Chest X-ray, PA view. Patient: 11 years old, sex M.
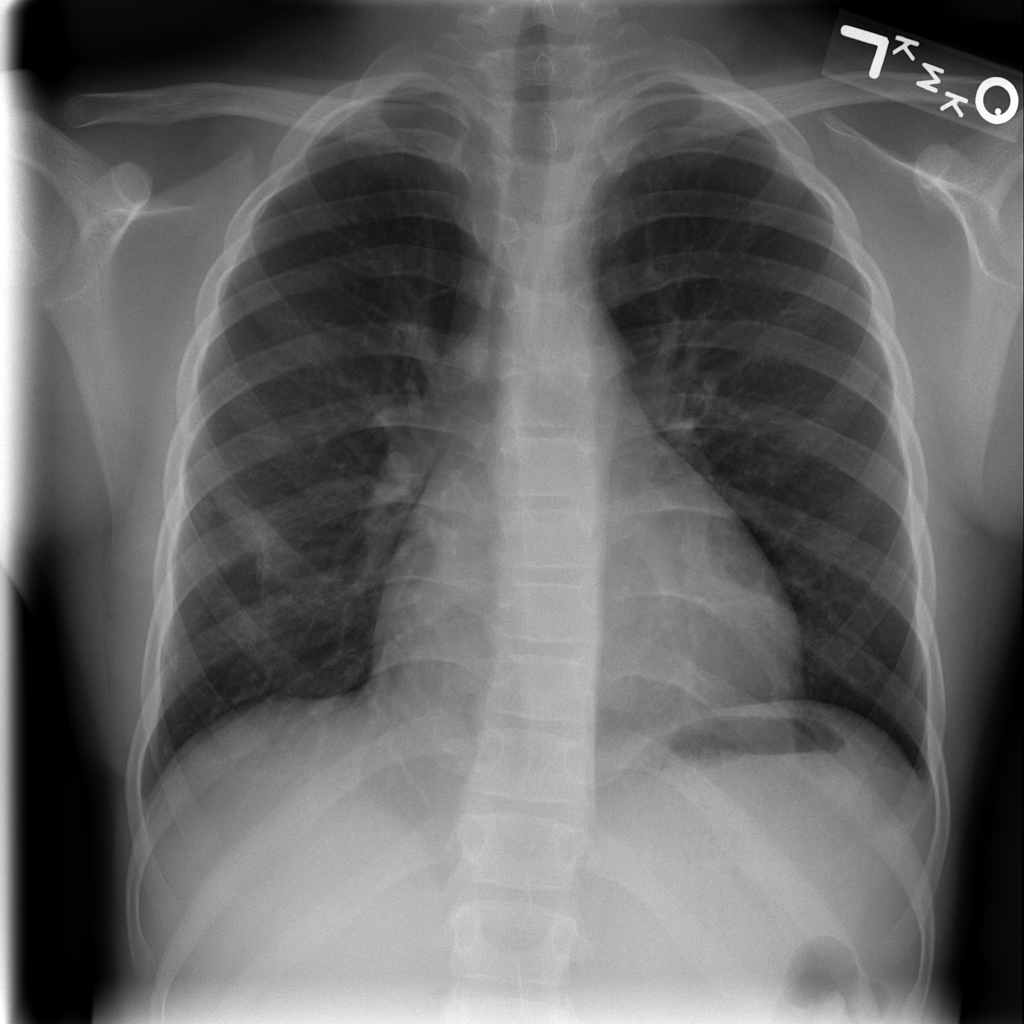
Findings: Atelectasis